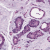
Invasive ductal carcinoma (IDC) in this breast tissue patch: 1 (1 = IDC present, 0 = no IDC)